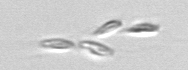
Label: Dinobryon